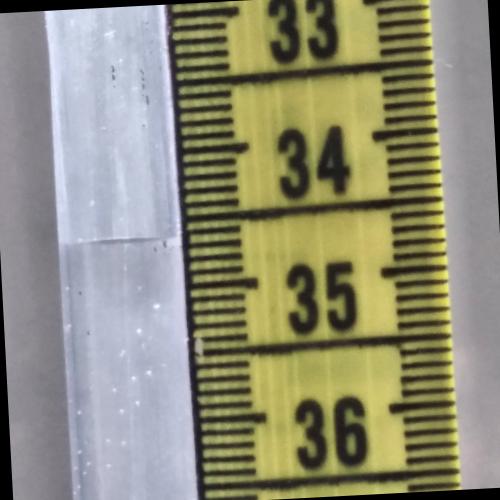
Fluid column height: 34.6 cm